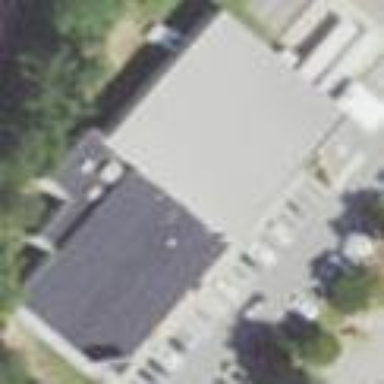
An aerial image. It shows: Building.